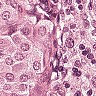
Metastatic tissue present: yes